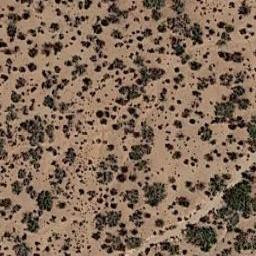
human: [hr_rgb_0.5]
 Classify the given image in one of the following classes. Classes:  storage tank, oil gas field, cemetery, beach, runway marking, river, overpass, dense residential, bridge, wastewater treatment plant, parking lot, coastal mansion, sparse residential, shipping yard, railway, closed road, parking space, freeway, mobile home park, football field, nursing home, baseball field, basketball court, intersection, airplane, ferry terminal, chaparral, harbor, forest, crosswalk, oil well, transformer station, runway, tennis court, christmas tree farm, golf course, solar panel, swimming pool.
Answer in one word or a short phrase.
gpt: chaparral